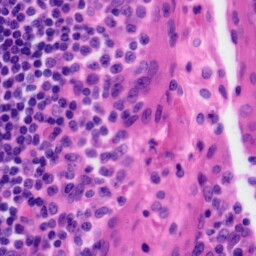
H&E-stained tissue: Tonsil